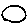
Label: circle